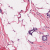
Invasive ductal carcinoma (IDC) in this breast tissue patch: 0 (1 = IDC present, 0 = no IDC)